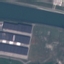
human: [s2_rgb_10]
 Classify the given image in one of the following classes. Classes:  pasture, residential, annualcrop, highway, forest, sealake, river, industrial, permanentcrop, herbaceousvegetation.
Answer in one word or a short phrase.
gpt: River